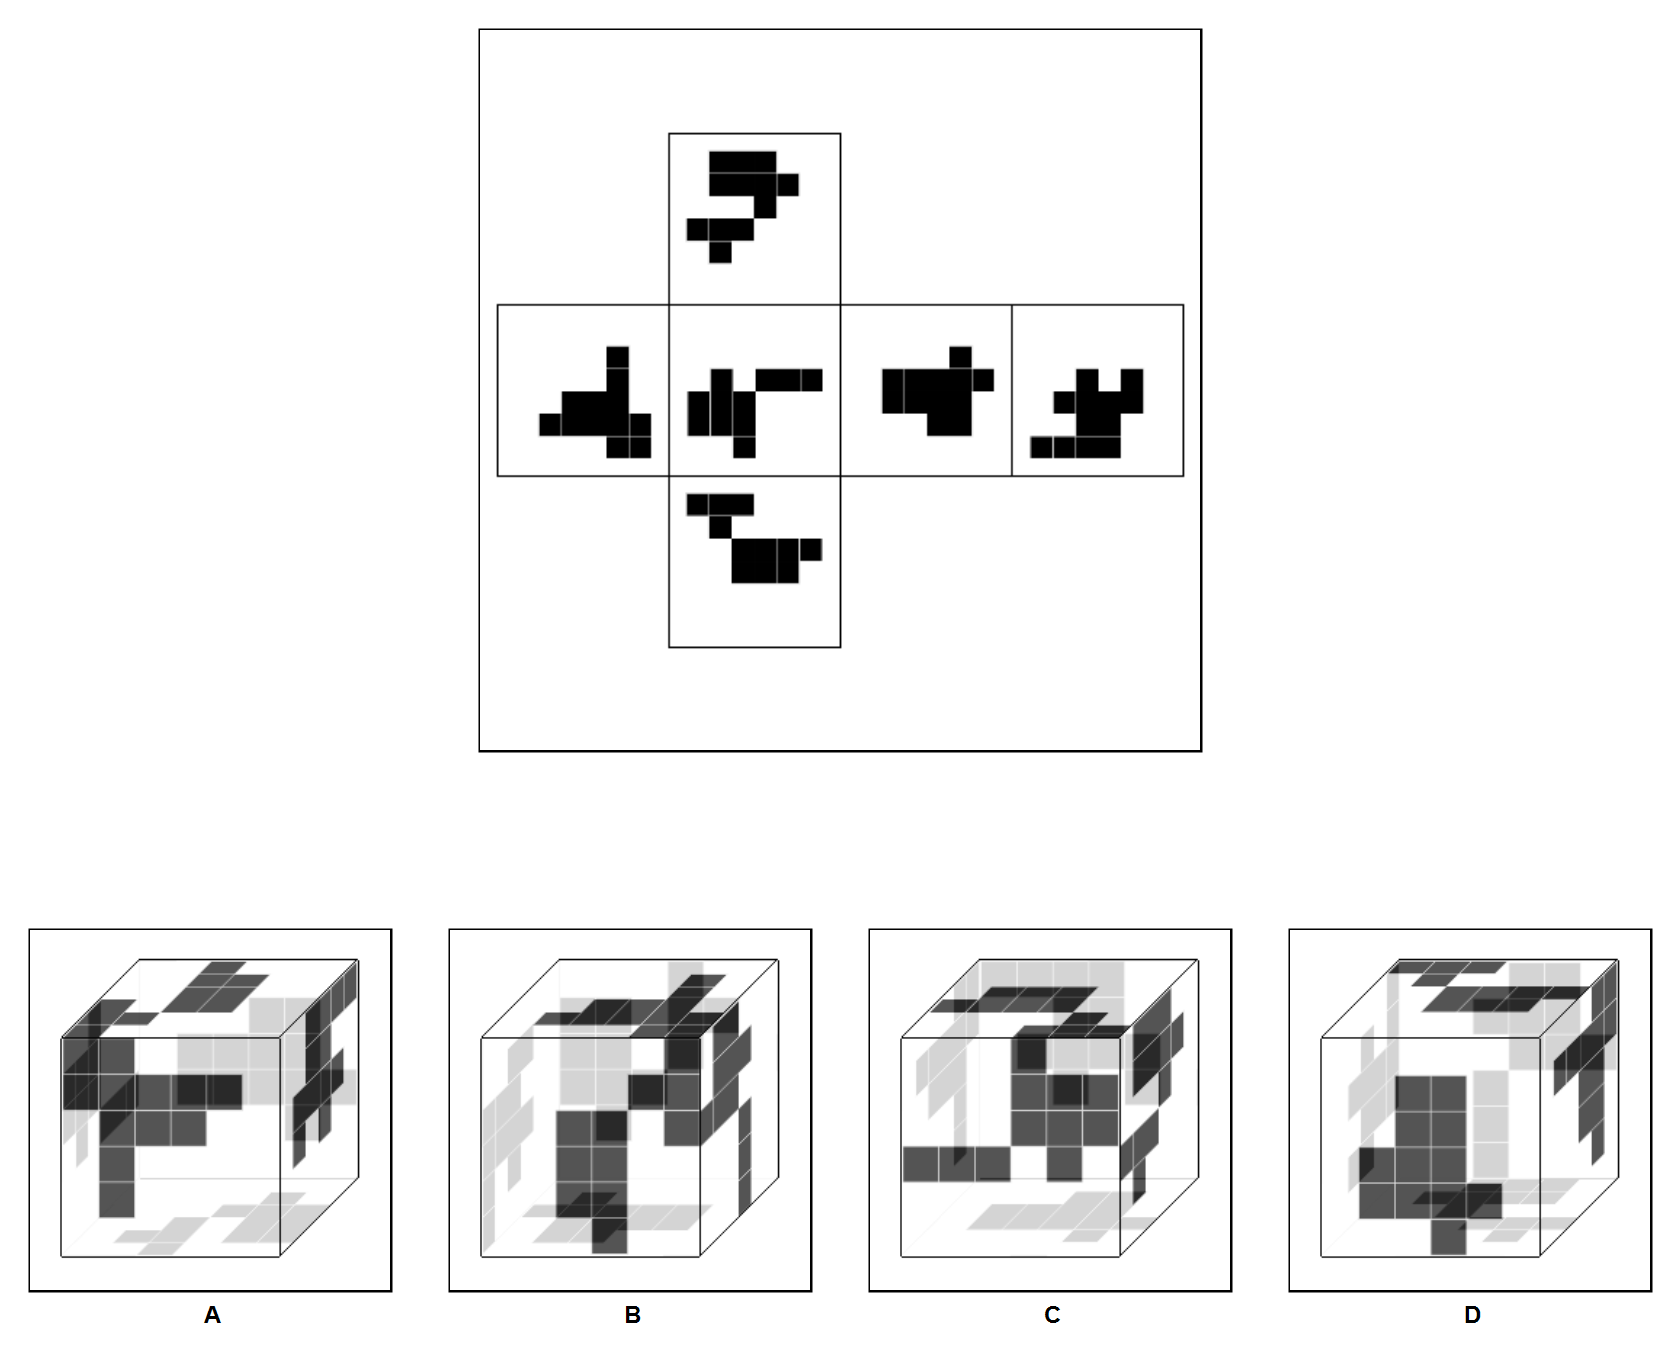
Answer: B